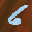
Label: 6